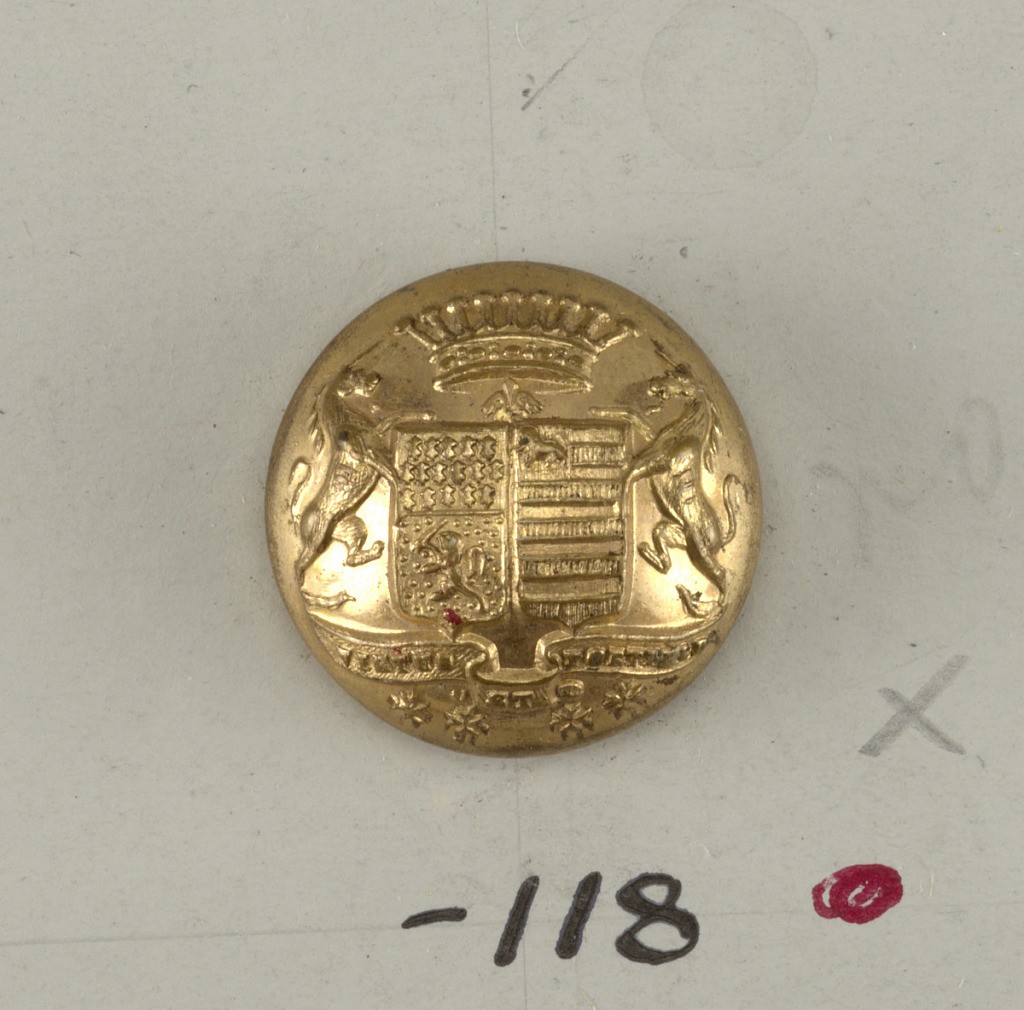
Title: Button
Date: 19th century
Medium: Brass
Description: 1931-59-118: Convex button ornamented with shield showing heral...